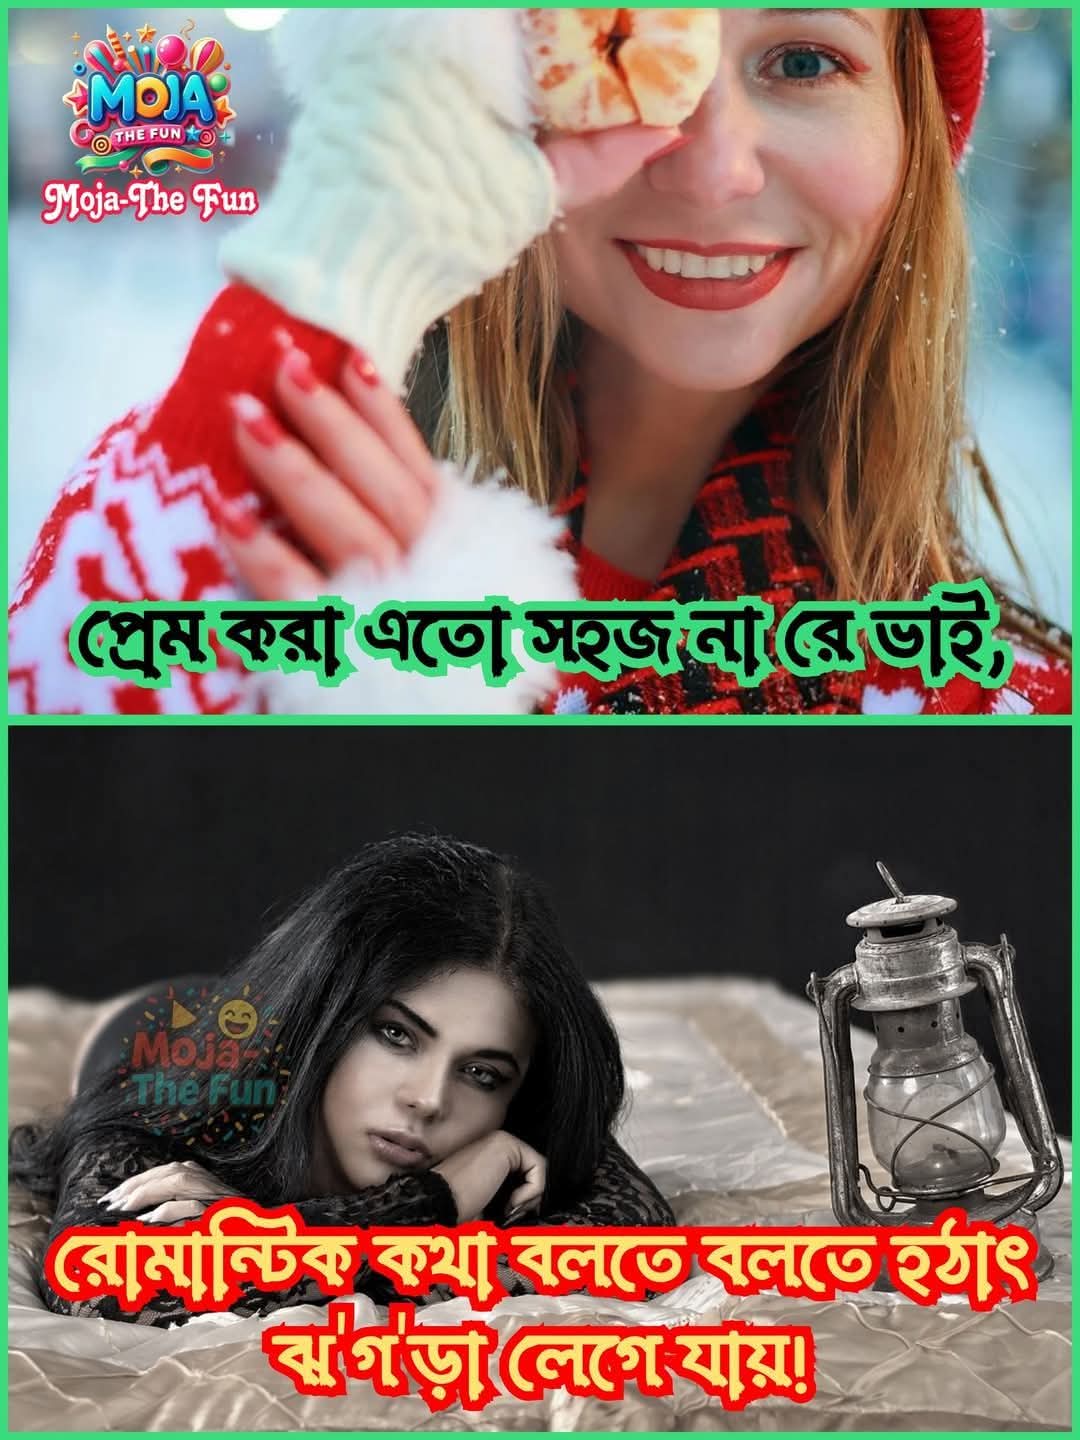
Text: প্রেম করা এতো সহজ না রে ভাই,
রোমান্টিক কথা বলতে বলতে হঠাৎ ঝগড়া লেগে যায়!
Label: Non Hate